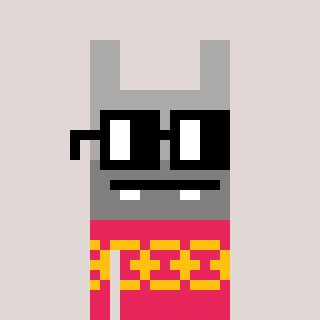
a pixel art character with square black glasses, a rabbit-shaped head and a redpinkish-colored body on a warm background